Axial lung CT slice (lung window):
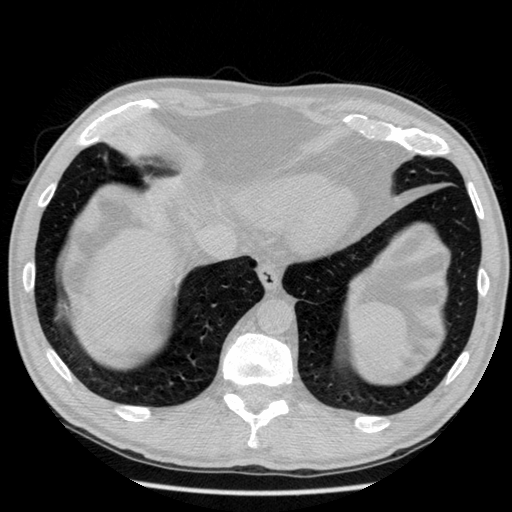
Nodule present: no